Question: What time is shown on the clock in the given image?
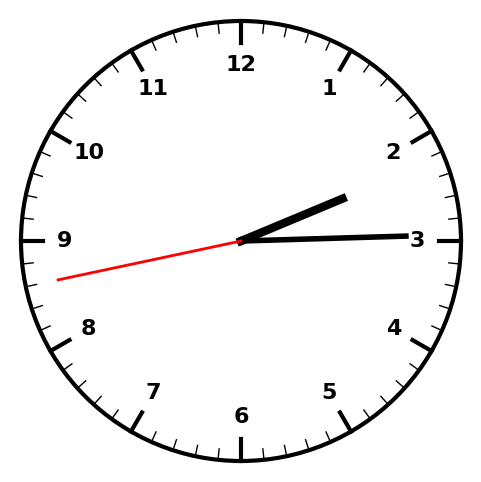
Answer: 02:14:43